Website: walmart
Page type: payment
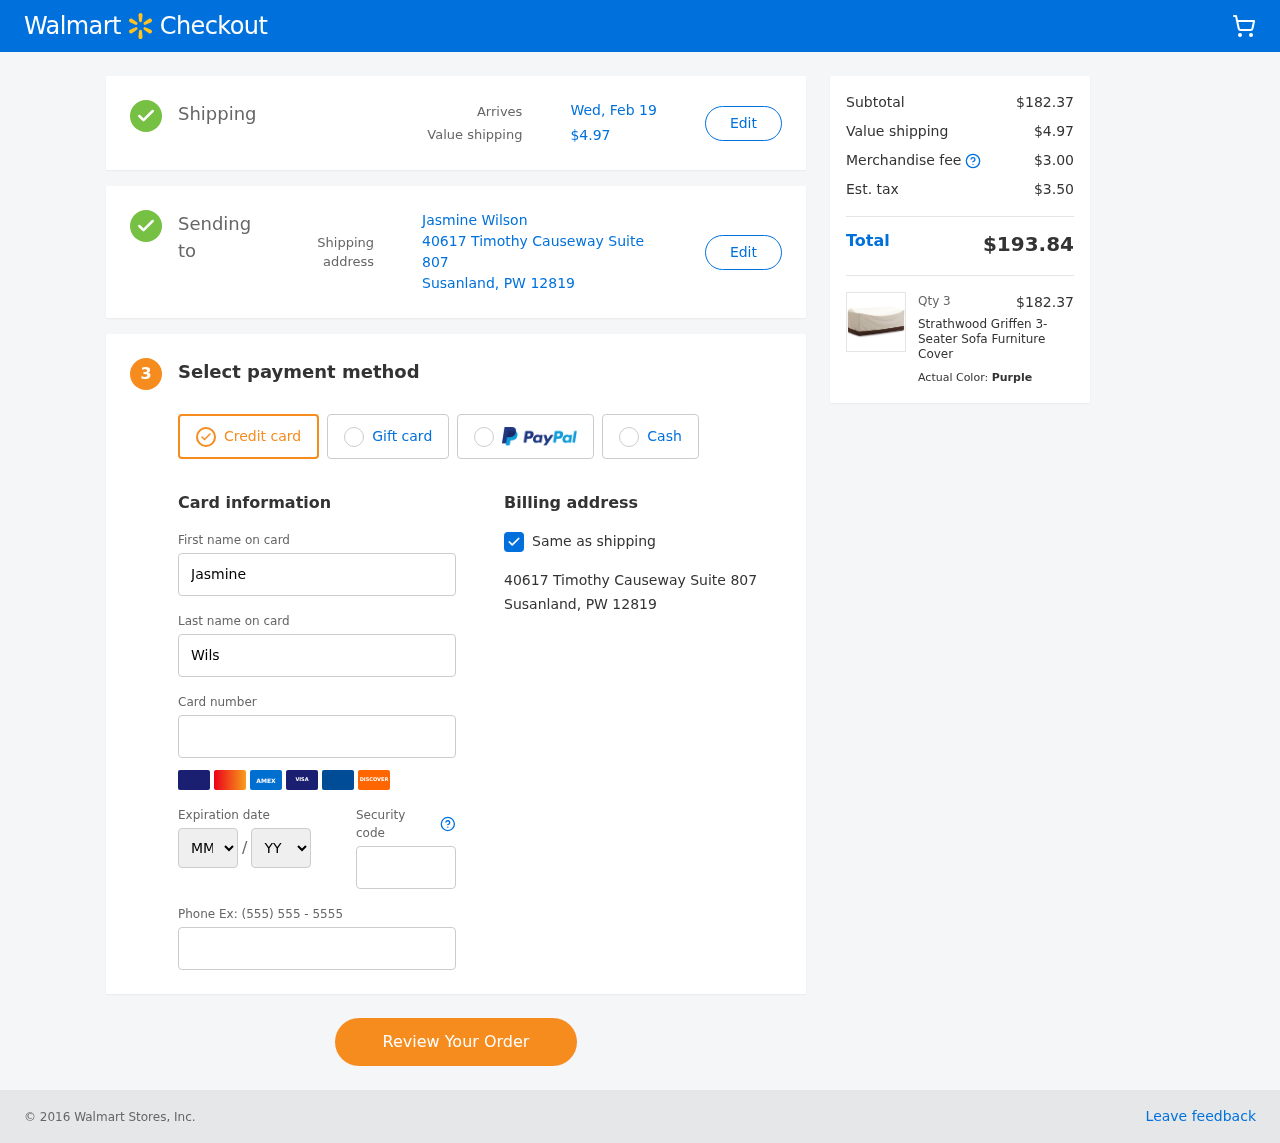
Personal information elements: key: PII_CARD_EXPIRY_MONTH
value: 09
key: PII_CARD_EXPIRY_YEAR
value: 30
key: PII_CITY_STATE_ZIP
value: Susanland, PW 12819
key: PII_FULLNAME
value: Jasmine Wilson
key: PII_STREET
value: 40617 Timothy Causeway Suite 807
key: PII_FIRSTNAME
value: Jasmine
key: PII_LASTNAME
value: Wilson
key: PII_CARD_NUMBER
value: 3477 4722 8060 883
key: PII_CARD_CVV
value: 4512
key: PII_PHONE
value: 4449128109
Product elements: key: PRODUCT1_NAME
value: Strathwood Griffen 3-Seater Sofa Furniture Cover
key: PRODUCT1_PRICE
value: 60.79
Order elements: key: ORDER_DELIVERY_DATE
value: Wed, Feb 19
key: ORDER_SHIPPING_COST
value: $4.97
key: ORDER_SUBTOTAL
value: $182.37
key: ORDER_MERCHANDISE_FEE
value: $3.00
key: ORDER_TAX
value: $3.50
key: ORDER_TOTAL
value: $193.84
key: ORDER_NUM_ITEMS
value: Qty 3